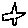
Label: star